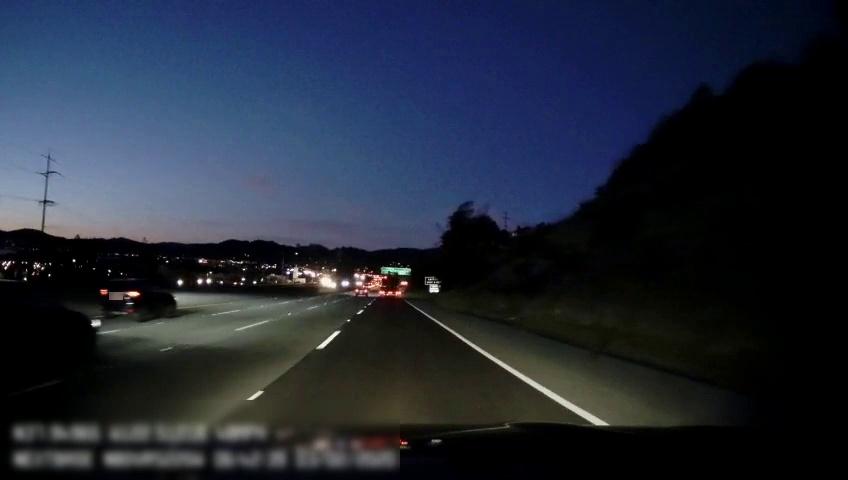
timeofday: Night
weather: Other
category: Drivable Space
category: Vehicles | Car
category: Vehicles | SUV
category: Vehicles | Car
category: Vehicles | Truck
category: Lanes | Current Lane
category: Lanes | Current Lane
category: Lanes | Alternate Lane
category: Lanes | Alternate Lane
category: Lanes | Alternate Lane
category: Traffic | Signs